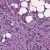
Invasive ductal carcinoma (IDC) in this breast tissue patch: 1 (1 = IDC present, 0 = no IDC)